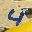
Label: 4